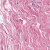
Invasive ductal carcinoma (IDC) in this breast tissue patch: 0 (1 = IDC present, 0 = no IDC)